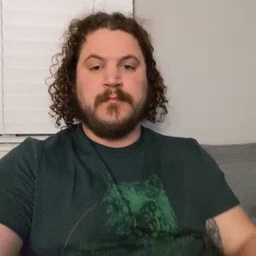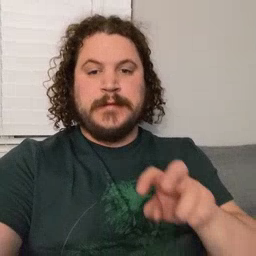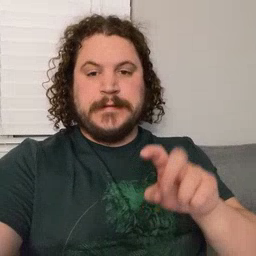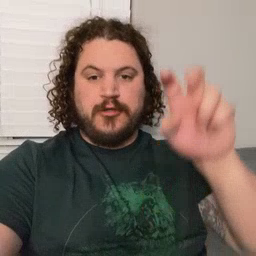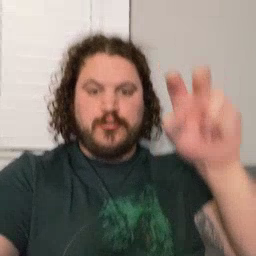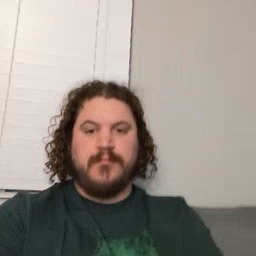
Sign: stairs